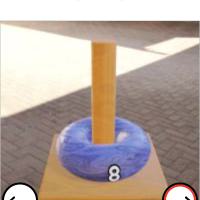
Task: sum
Answer: 8